【题型】解答题　【知识点】立体几何　【难度】easy
在正四棱锥 $P-ABCD$ 中，侧棱 $PA$ 的长为 $2\sqrt{5}$， $PA$ 与 $CD$ 所成的角的大小等于 $\arccos \frac{\sqrt{10}}{5}$。

(1) 求正四棱锥 $P-ABCD$ 的体积；
(2) 若正四棱锥 $P-ABCD$ 的五个顶点都在球 $O$ 的表面上，求此球 $O$ 的半径。
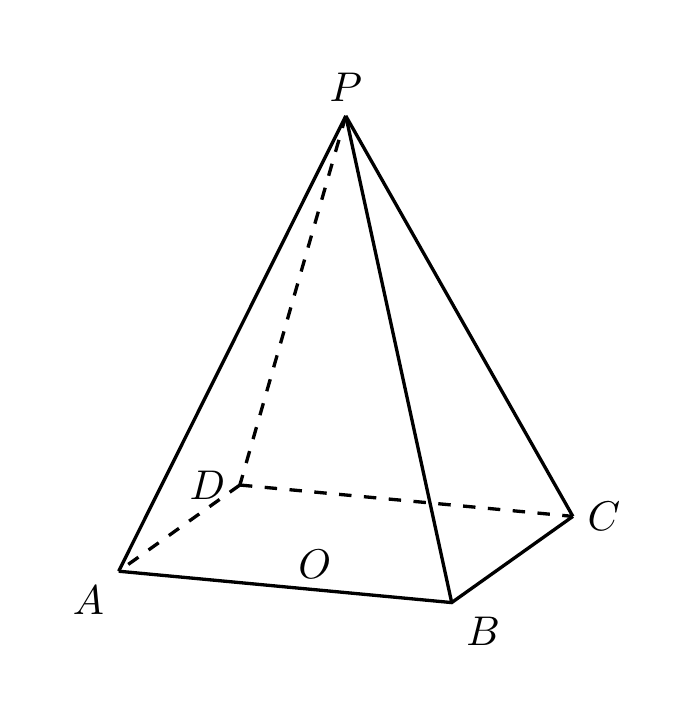
【解答】
\textbf{【详解】}

(1) 在正四棱锥 $P-ABCD$ 中，连接 $AB$ 与 $CD$ 交于 $O'$，连接 $PO'$， $PO' \perp$ 平面 $ABCD$，

由 $AB // DC$，得 $\angle PAB$ 是 $PA$ 与 $CD$ 所成角，即 $\cos \angle PAB = \frac{\sqrt{10}}{5}$，

在等腰 $\triangle PAB$ 中， $AB = 2PA \cdot \cos \angle PAB = 4\sqrt{2}$， $O'A = 4$， $PO' = \sqrt{20 - 4^2} = 2$，

所以正四棱锥 $P-ABCD$ 的体积 $V = \frac{1}{3} S_{ABCD} \cdot PO' = \frac{1}{3} \cdot (4\sqrt{2})^2 \cdot 2 = \frac{64}{3}$。

(2) 依题意，球 $O$ 的球心 $O$ 在直线 $PO'$ 上，设球的半径为 $R$，则 $OO' = |R - 2|$，

而正方形 $ABCD$ 外接圆半径 $r = O'A = 4$，由 $R^2 = r^2 + OO'^2$，得 $(R - 2)^2 + 4^2 = R^2$，解得 $R = 5$，

所以球 $O$ 的半径为 $5$。

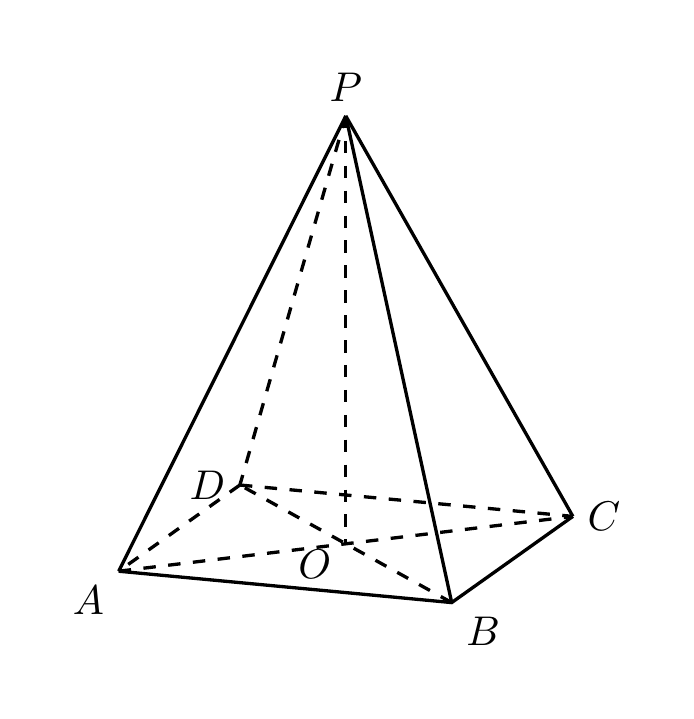